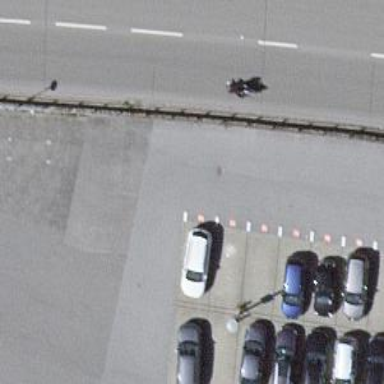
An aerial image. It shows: Parking aisle designated as service road.